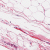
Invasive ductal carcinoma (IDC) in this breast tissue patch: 0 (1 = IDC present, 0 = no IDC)